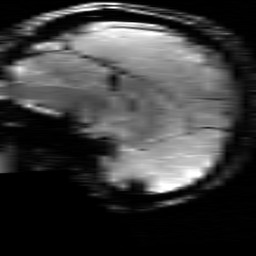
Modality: T2starw
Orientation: sagittal
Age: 19
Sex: female
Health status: healthy
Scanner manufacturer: siemens
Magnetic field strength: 3 T
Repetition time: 0.7 s
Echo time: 0.02 s